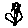
Label: flower